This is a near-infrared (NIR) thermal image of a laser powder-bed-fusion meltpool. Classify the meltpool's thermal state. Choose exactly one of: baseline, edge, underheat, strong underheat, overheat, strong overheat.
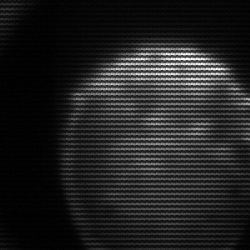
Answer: edge